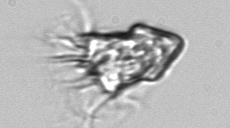
Label: Strombidium_inclinatum